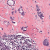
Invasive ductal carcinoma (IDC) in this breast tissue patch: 1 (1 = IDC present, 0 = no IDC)